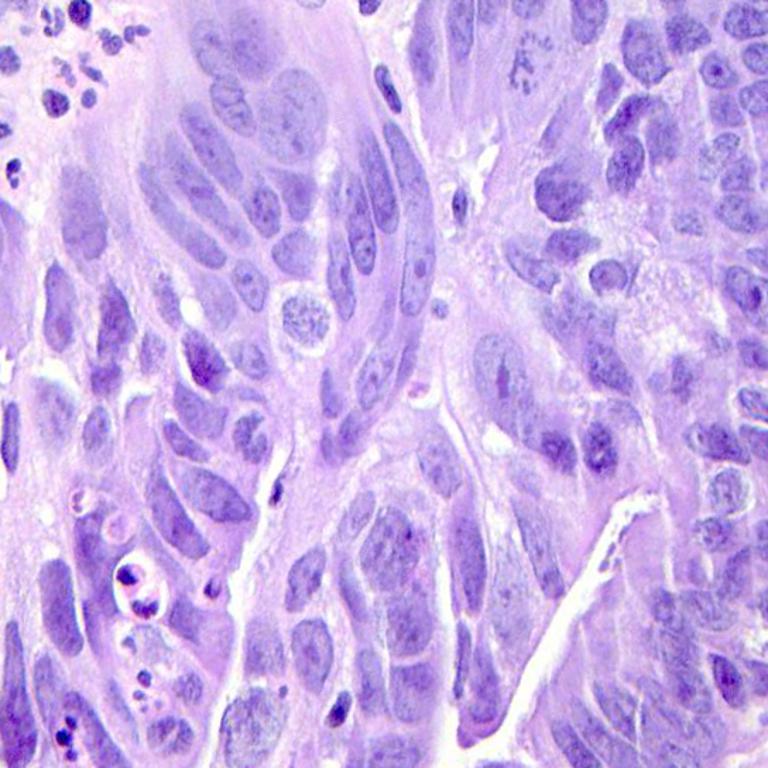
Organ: colon
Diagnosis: adenocarcinomas